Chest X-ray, PA view. Patient: 30 years old, sex M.
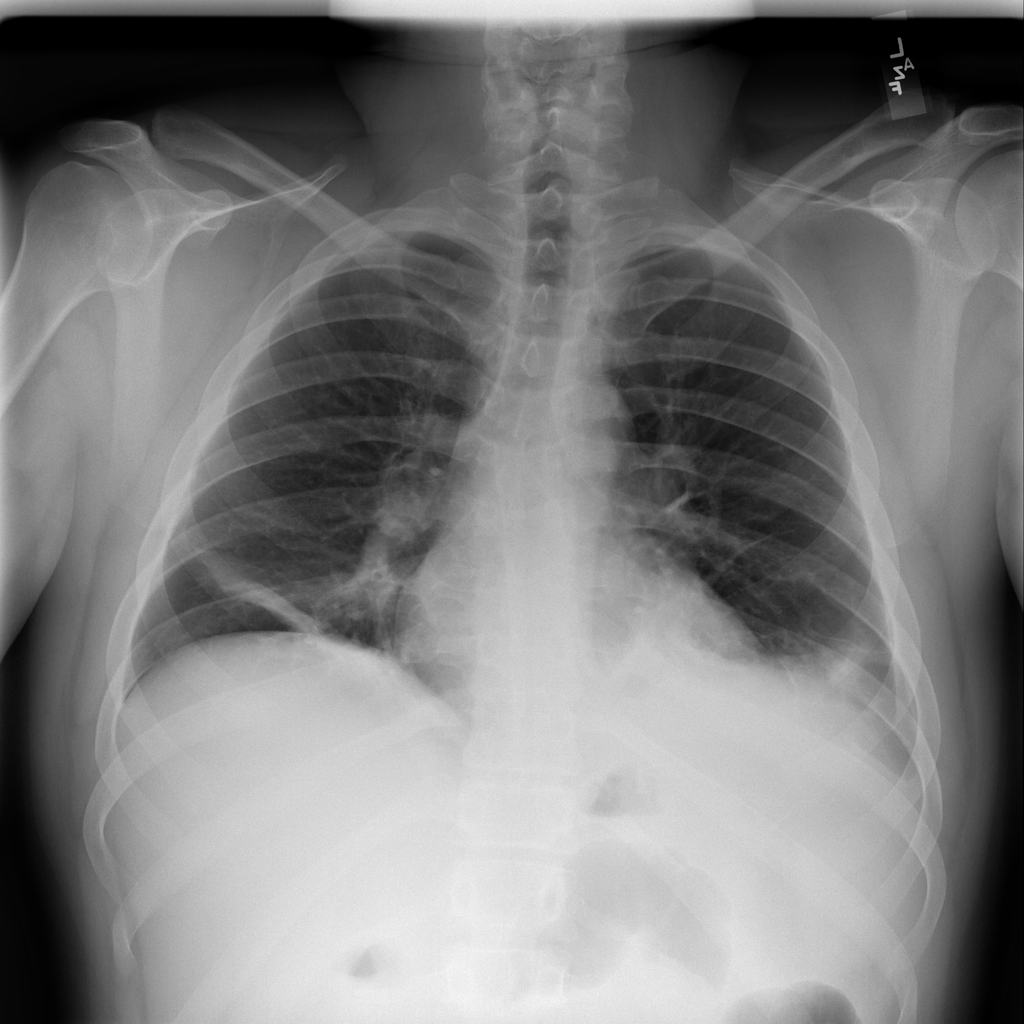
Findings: Atelectasis, Effusion, Infiltration